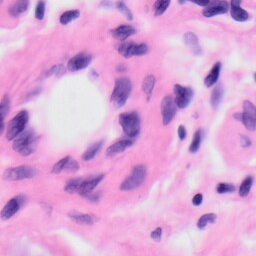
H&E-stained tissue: Skin